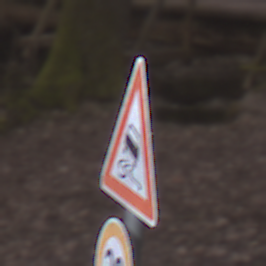
Verkehrszeichen: SchleuderOderRutschgefahr
Zusatzzeichen unten: Geschwindigkeit30
Umgebung: Outdoor, Nature
Tageszeit: MorningAfternoon
Wetter: Overcast
Licht: Natural
Jahreszeit: Autumn
Kontrast: LowContrast